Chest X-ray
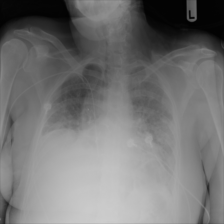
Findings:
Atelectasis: negative
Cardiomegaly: negative
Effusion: negative
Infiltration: negative
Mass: negative
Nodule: negative
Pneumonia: negative
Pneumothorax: negative
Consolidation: positive
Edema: negative
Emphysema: negative
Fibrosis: negative
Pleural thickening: negative
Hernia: negative